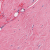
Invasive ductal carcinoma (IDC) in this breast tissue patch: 1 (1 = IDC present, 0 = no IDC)